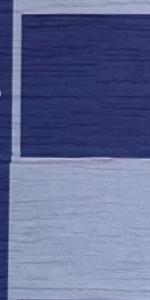
Label: Empty